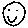
Label: smiley face